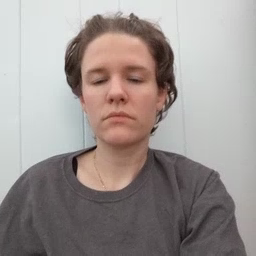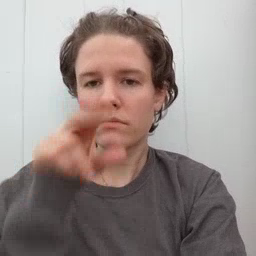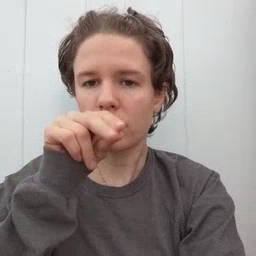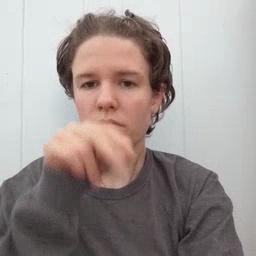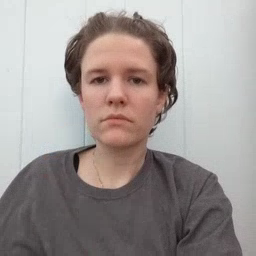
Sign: duck